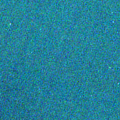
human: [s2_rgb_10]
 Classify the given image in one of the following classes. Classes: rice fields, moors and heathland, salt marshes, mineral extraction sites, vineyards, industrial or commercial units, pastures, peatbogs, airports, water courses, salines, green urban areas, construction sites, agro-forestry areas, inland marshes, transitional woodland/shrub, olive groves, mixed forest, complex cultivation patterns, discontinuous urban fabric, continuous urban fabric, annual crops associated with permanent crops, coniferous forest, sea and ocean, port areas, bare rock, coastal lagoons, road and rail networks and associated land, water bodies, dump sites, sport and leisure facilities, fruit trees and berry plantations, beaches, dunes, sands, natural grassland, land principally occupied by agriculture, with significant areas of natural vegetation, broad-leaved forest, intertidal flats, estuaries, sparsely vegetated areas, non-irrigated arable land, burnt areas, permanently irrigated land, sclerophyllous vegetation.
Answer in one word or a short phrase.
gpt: sea and ocean